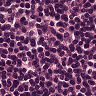
Metastatic tissue present: no